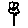
Label: flower